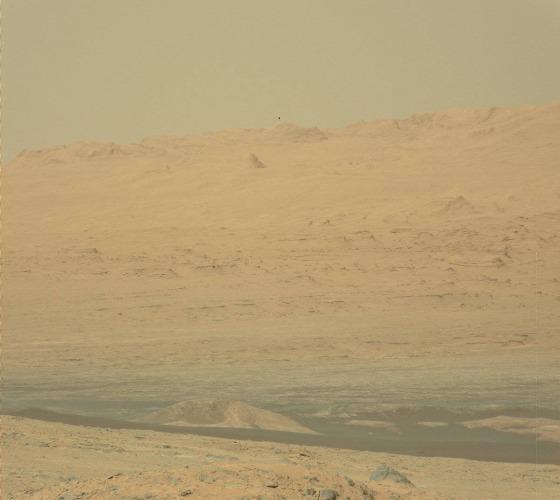
Terrain classes present: Gravel / Sand / Soil, Sky / Distant Mountains